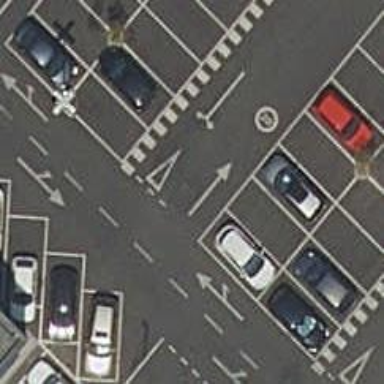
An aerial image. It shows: Parking aisle designated as service road.